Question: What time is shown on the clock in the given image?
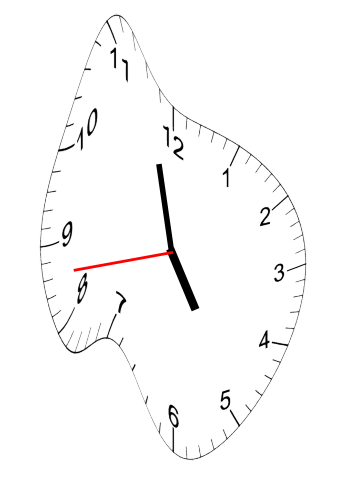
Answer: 04:57:43